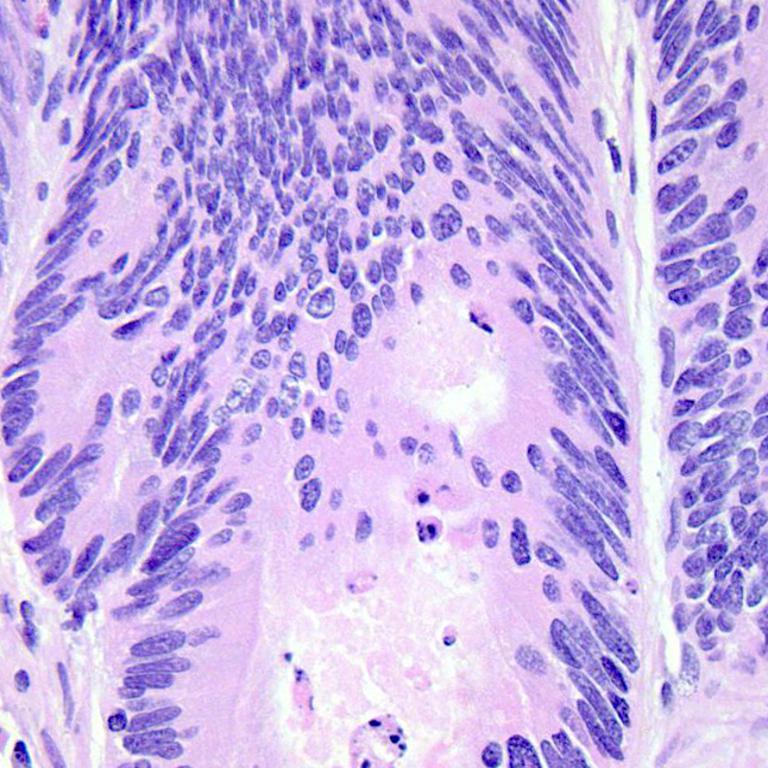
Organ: colon
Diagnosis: adenocarcinomas